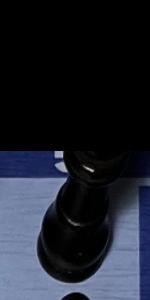
Label: King_Black